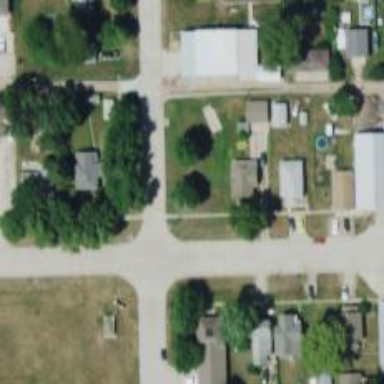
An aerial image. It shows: Residential road with sidewalk on the left side.